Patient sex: M
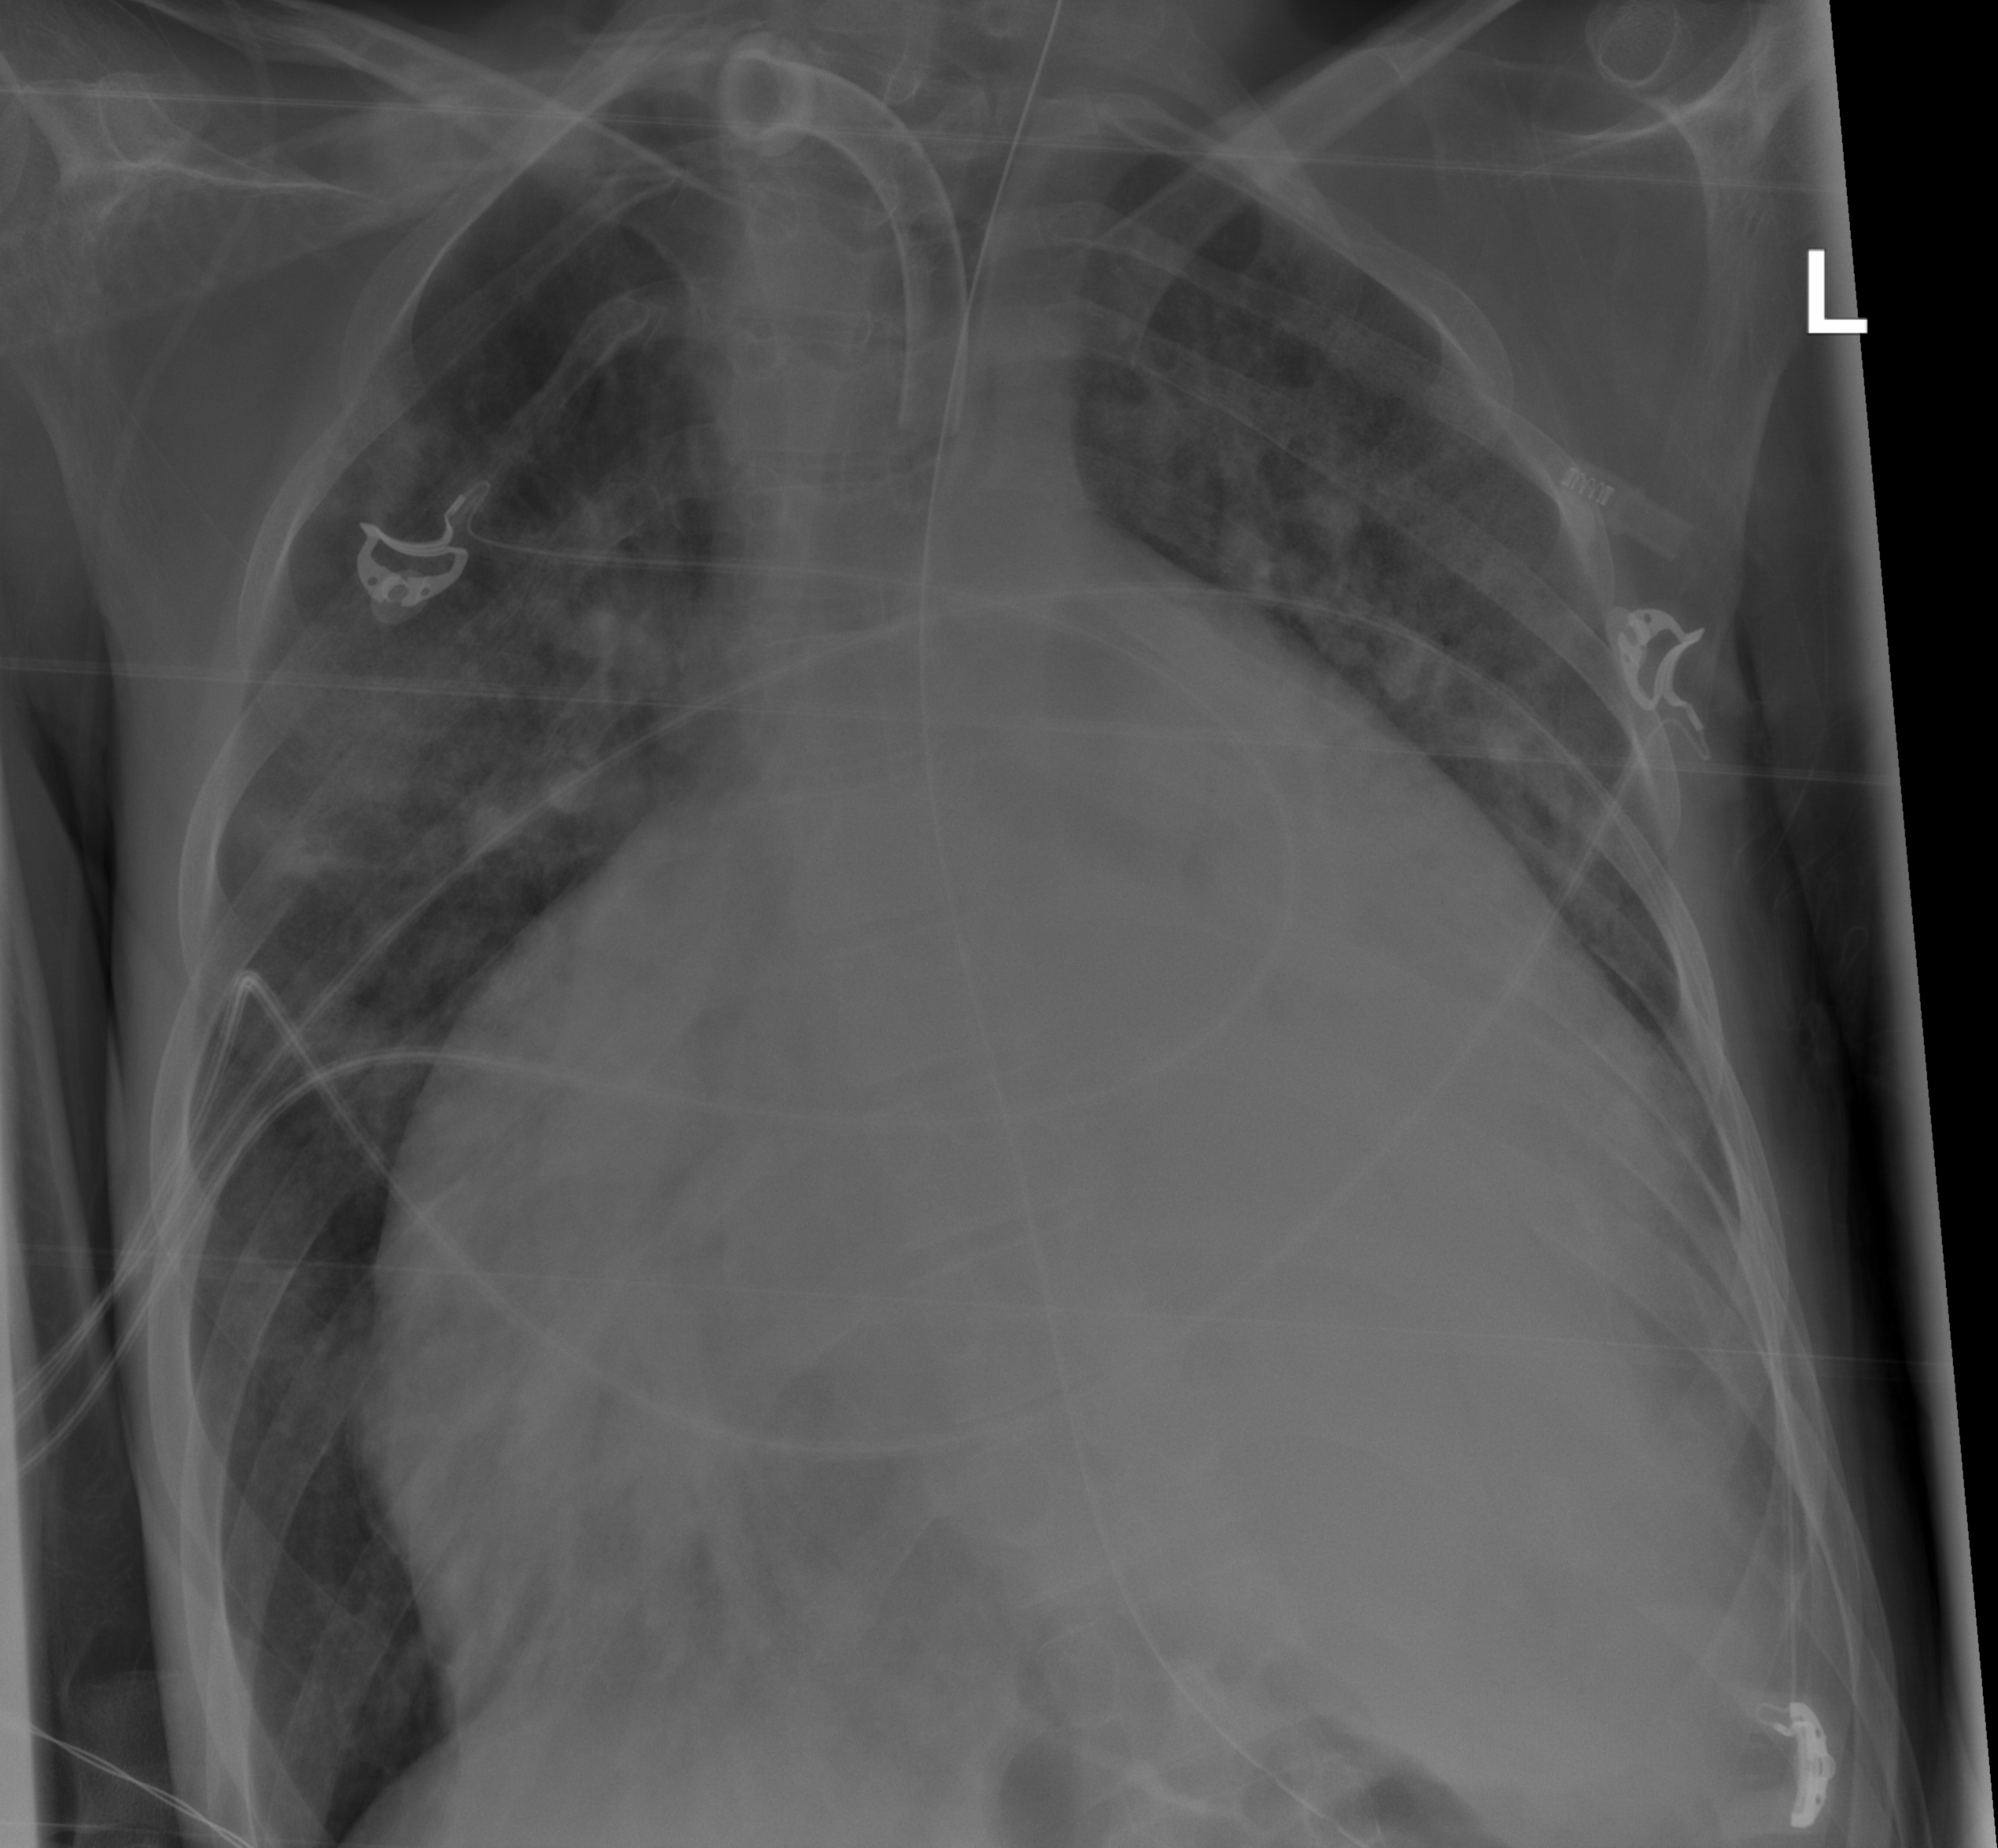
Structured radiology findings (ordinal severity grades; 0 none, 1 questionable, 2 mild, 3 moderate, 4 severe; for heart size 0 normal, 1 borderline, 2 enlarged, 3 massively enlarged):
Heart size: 3
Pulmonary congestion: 2
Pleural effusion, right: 0
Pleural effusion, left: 1
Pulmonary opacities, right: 2
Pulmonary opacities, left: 2
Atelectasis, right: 2
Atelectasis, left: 2